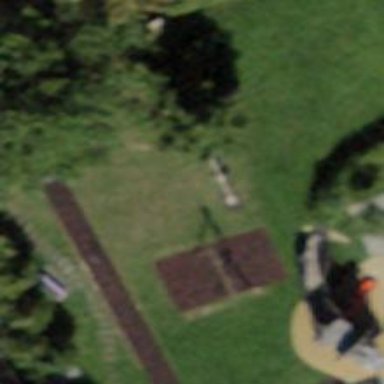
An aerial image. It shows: Picnic table located in leisure land area.